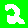
Digit: 2